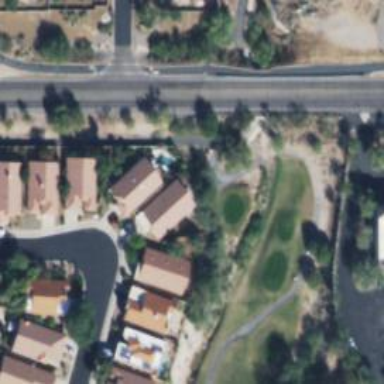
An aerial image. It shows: Golf tee.